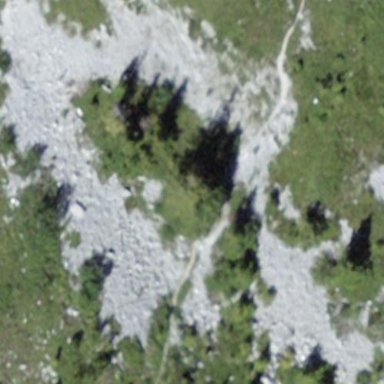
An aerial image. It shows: Natural scree.